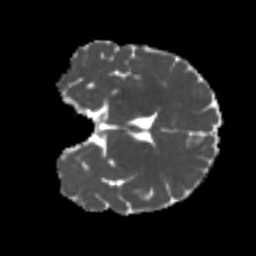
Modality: MD
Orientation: coronal
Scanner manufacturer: siemens
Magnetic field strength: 3 T
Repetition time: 4 s
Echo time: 0.0594 s